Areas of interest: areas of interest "Liangcheng Park"
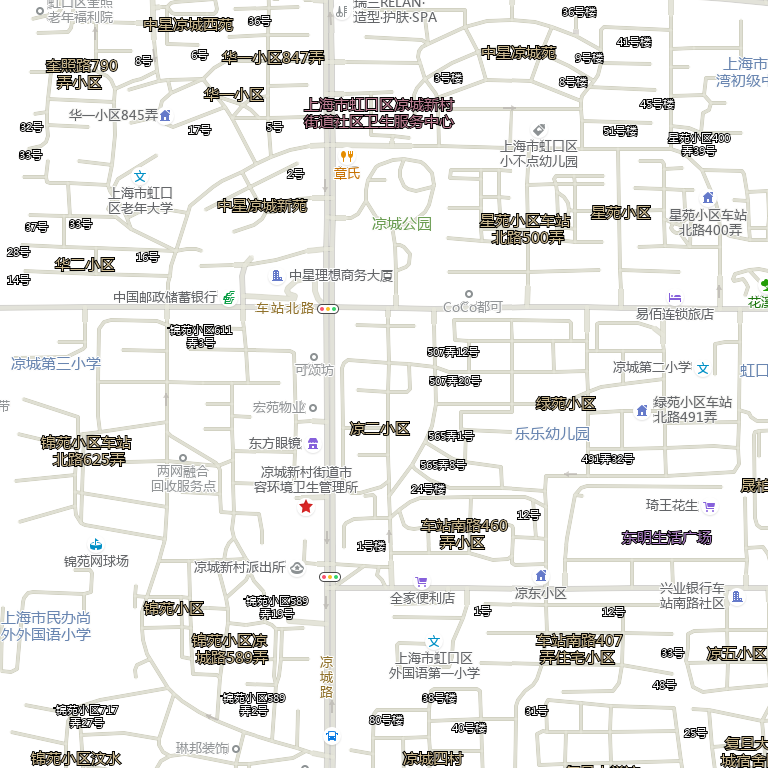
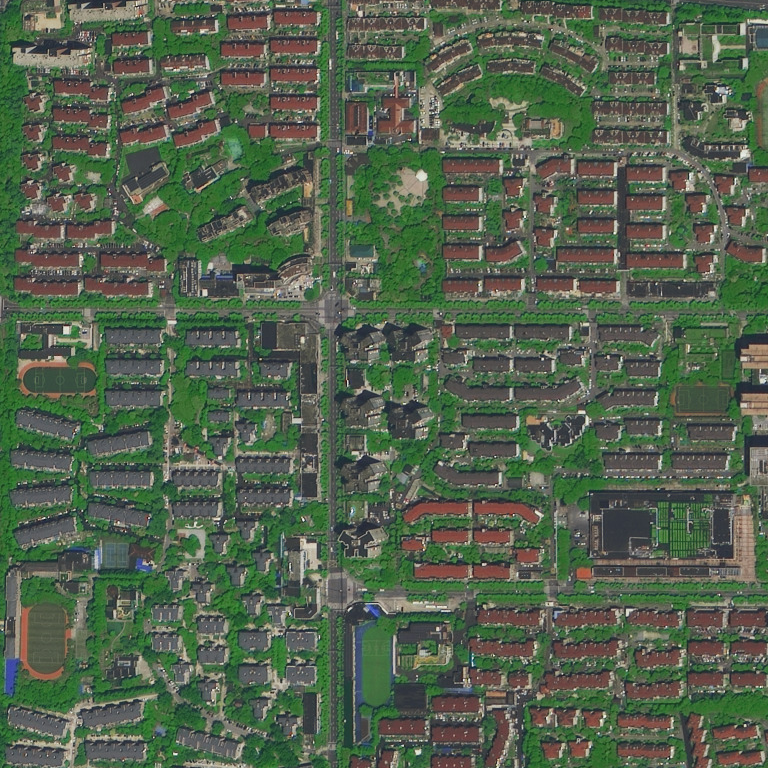